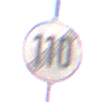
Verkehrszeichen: EndeGeschwindigkeit110
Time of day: Midday
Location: Outdoor (Nature)
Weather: Clear
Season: NotSpecified
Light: Natural